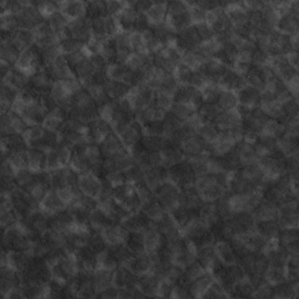
Label: non_frost